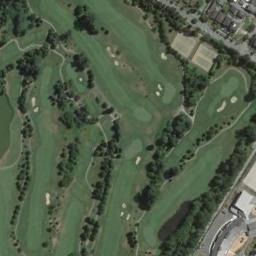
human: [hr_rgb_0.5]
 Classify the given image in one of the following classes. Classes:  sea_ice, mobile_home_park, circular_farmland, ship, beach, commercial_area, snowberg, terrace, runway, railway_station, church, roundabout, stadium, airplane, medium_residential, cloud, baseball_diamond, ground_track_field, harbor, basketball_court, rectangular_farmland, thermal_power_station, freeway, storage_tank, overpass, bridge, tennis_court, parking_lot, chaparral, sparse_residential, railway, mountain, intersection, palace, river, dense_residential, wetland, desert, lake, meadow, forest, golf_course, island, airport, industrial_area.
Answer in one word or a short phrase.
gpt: golf_course